Field crop: tomato
Growth stage: 2
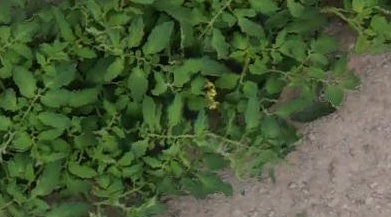
Species: tomato